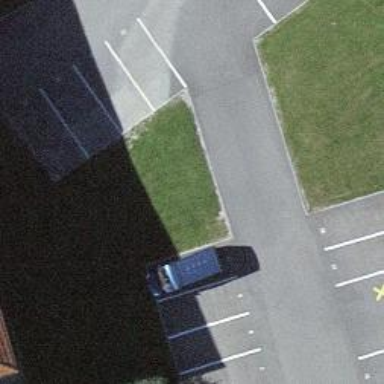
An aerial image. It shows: Parking aisle designated as service road.